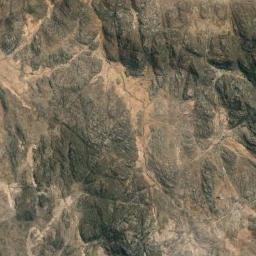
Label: mountain